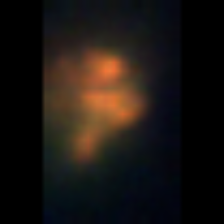
Taxon: Unknown_detritus
Group: Unknown